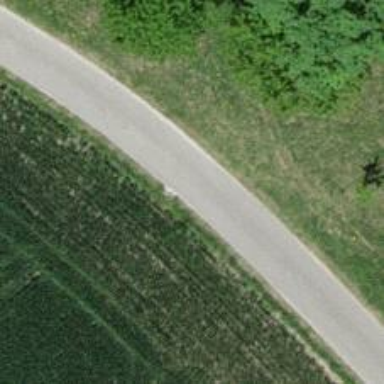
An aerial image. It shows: Well-maintained track road with grade 1 tracktype.